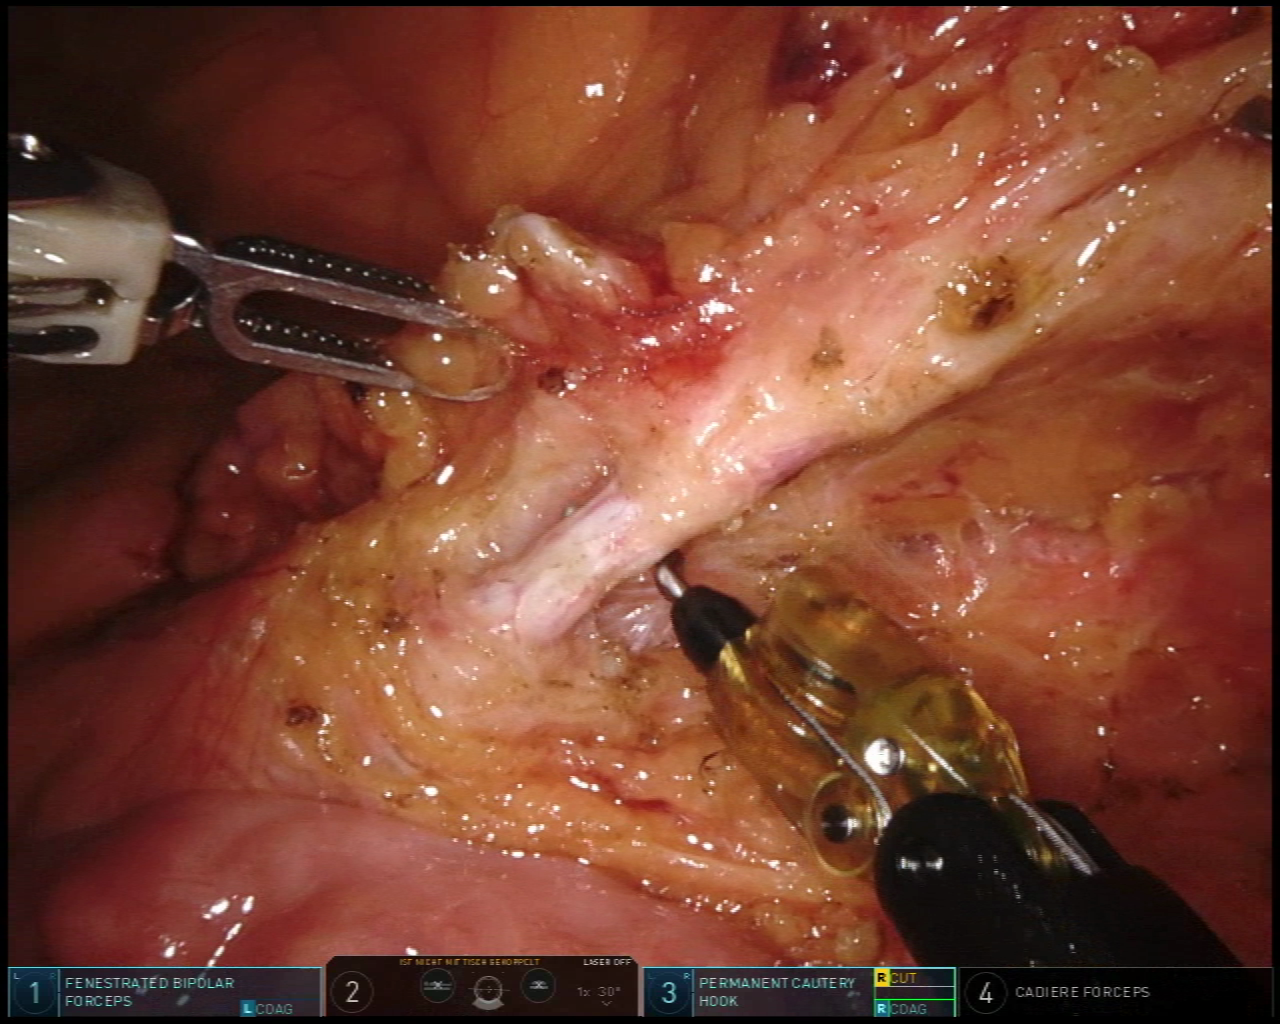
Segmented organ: inferior_mesenteric_artery
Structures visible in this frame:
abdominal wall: no
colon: no
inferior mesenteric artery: yes
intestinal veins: no
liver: no
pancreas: no
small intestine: yes
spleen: no
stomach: no
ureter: no
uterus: no
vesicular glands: no